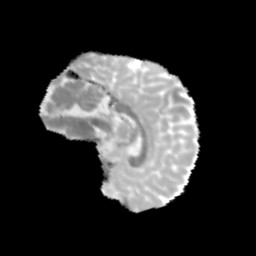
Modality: MD
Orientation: sagittal
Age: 9
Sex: male
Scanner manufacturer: siemens
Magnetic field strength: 3 T
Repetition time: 3.8 s
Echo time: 0.07 s